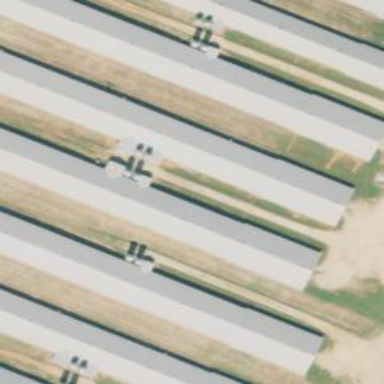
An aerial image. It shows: Poultry house.